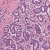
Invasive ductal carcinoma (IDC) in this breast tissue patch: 1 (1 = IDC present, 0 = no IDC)